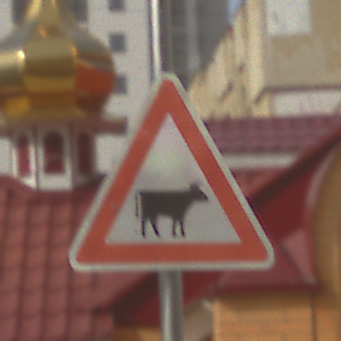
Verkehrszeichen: ViehtriebLinks
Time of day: MorningAfternoon
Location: Outdoor (Urban)
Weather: PartlyCloudy
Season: NotSpecified
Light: Natural